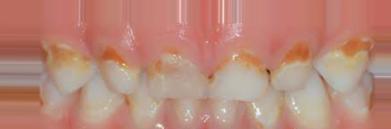
Condition: Caries